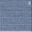
Piece: xx